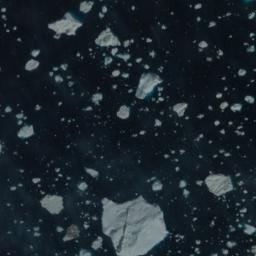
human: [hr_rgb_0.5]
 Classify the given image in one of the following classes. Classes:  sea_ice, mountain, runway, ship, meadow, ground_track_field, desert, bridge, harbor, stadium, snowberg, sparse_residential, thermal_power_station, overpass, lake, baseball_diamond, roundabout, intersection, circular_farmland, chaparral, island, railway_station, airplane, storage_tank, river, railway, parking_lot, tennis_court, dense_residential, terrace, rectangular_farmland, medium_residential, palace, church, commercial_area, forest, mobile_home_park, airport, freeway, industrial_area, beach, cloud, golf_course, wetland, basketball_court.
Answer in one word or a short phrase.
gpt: sea_ice